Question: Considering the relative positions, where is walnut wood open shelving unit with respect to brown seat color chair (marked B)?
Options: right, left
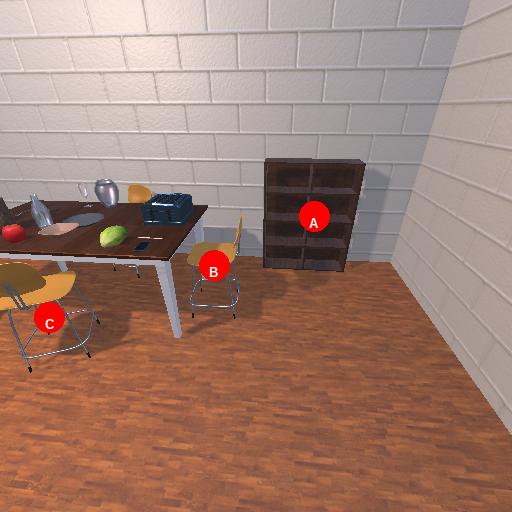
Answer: right